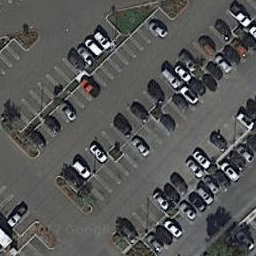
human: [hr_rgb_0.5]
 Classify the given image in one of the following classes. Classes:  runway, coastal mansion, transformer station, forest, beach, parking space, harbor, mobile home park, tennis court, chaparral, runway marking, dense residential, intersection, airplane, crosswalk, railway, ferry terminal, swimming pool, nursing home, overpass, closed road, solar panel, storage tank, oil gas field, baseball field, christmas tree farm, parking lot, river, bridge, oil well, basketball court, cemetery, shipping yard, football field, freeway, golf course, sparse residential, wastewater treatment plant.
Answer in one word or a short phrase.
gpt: parking lot